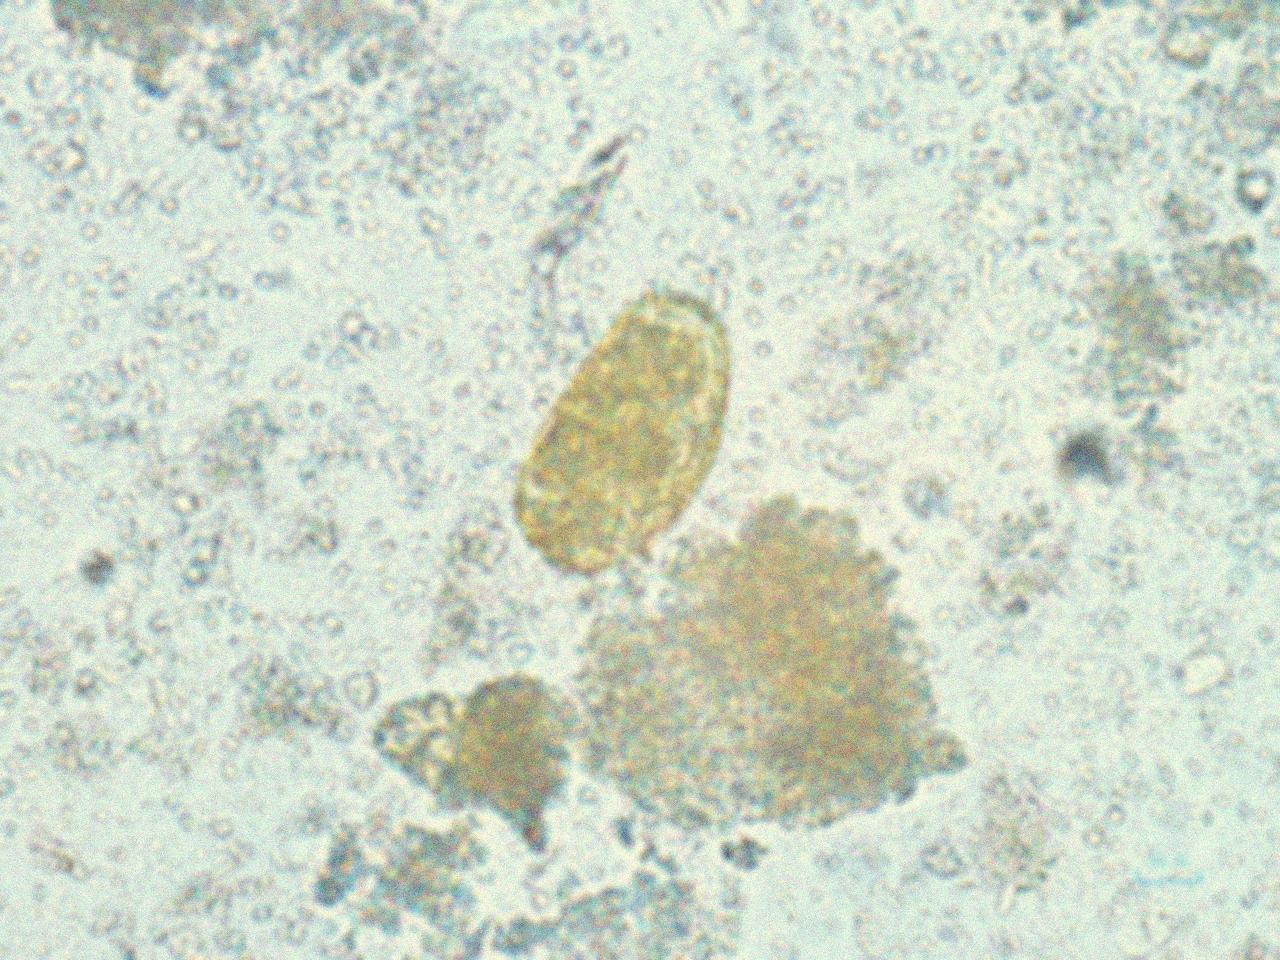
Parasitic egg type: Paragonimus spp